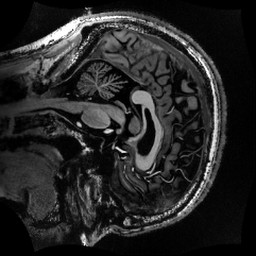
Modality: MP2RAGE
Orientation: sagittal
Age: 56
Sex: male
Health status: healthy